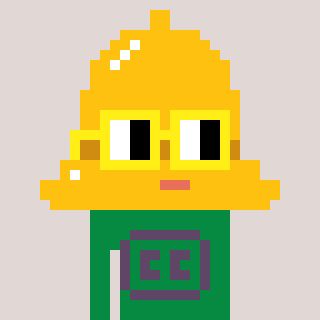
a pixel art character with square yellow glasses, a bell-shaped head and a green-colored body on a warm background